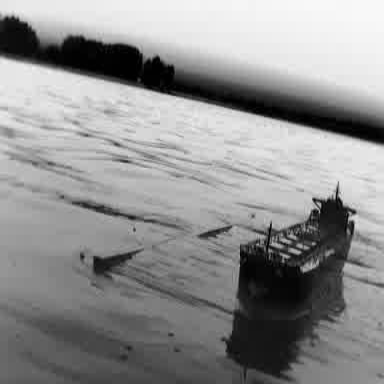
There is a liner in the infrared image.